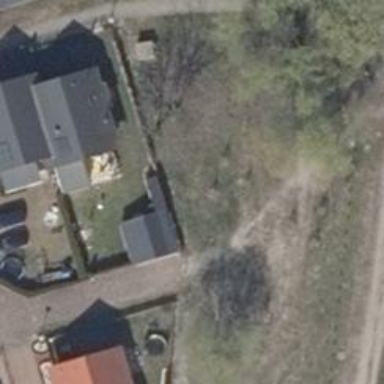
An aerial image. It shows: Path on the ground.